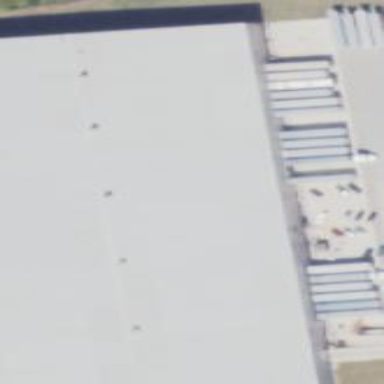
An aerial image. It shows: Warehouse.